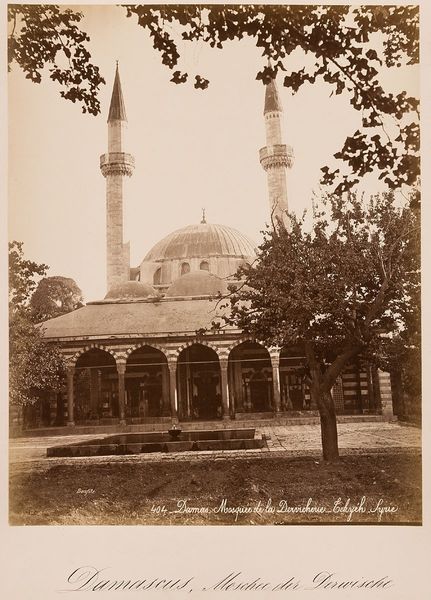
Titel: 404. Damas. Mosquée de la Dervicherie. Gekyéh Syrie
Künstler: Félix Bonfils
Standort: Hamburg
Institution: Museum für Kunst und Gewerbe Hamburg
Schlagwörter: kuppel, foto, fotografie, photographie, moschee, photo, tempel, minarett, albumin, lichtbild, reisefotografie, historische, schwarzweißpositivverfahren, silbersalzverfahren, schwarzweißfotografie, gebäude, örtlichkeit, straße, stätte, reisephotographie, albuminpapier, heiligtümer, tekkiye